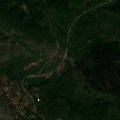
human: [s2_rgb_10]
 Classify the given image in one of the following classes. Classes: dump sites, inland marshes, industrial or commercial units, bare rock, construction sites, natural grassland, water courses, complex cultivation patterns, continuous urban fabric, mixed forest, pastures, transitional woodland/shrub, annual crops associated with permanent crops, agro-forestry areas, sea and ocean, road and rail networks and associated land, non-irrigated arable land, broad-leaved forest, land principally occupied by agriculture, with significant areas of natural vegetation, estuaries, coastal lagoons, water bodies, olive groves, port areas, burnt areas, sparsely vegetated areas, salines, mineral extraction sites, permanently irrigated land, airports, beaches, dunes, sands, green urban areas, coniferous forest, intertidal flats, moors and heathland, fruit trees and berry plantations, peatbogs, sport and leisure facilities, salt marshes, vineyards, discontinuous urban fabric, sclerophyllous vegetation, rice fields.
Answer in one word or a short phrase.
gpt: land principally occupied by agriculture, with significant areas of natural vegetation, broad-leaved forest, mixed forest, natural grassland, sparsely vegetated areas